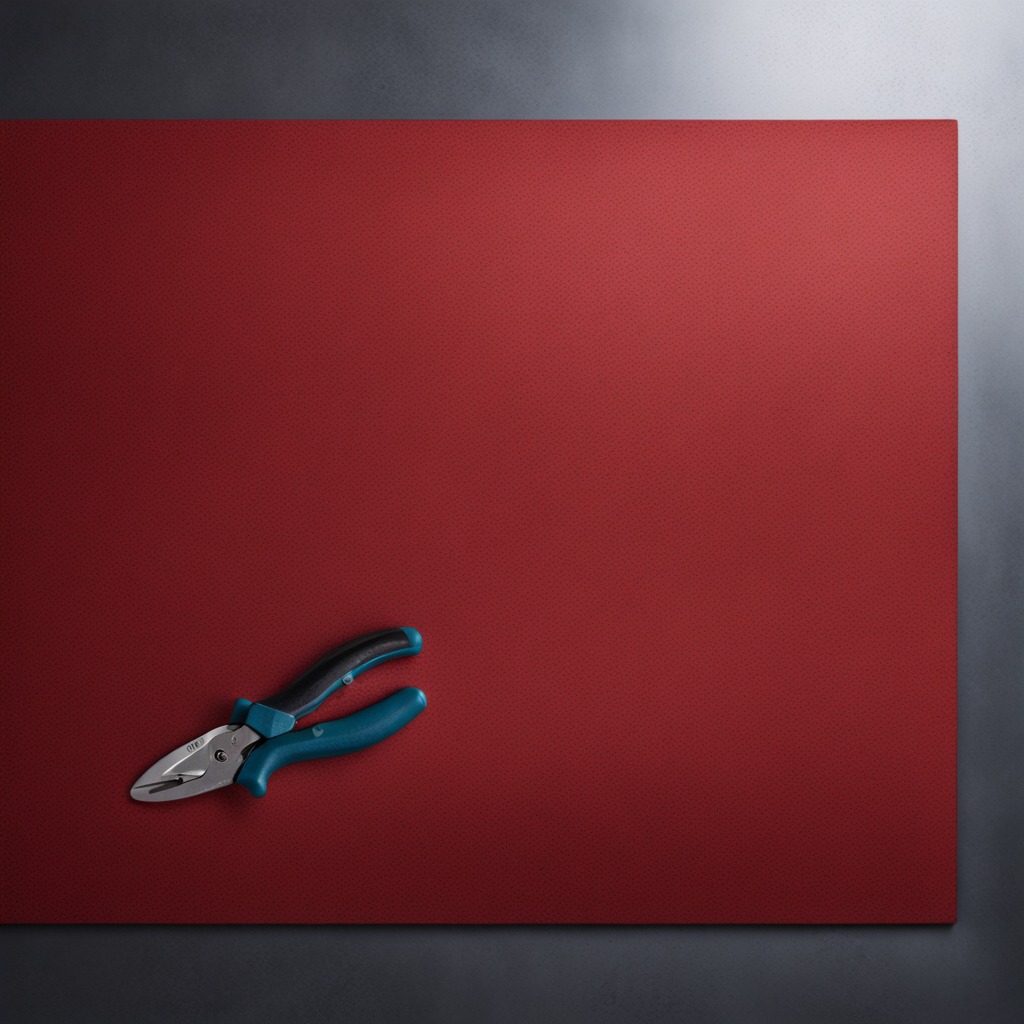
A plier lies on the clean granite tabletop covered with a red rubber mat inside a workshop under bright overhead lighting crisp shadows high clarity worn but beneath the mat